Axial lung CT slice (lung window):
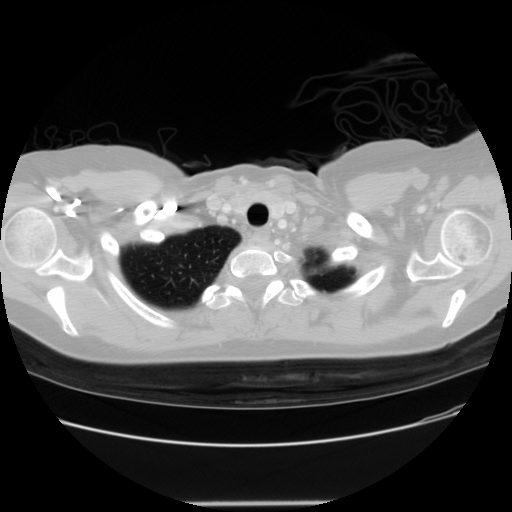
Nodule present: no